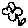
Label: flower